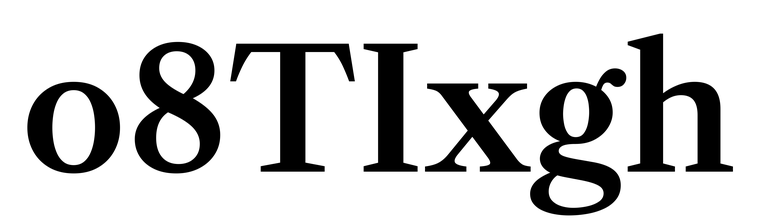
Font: LibreCaslonText_SemiBold